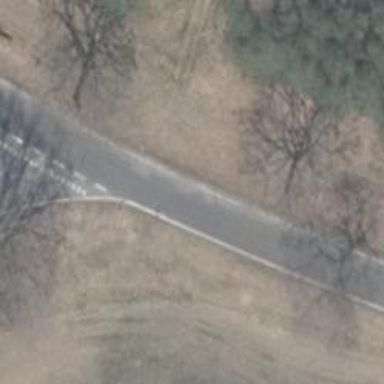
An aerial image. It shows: Secondary road with asphalt surface.